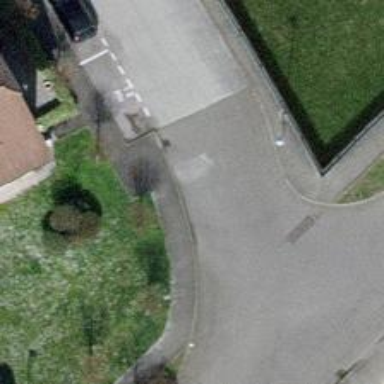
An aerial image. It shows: Unmarked road crossing.